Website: lowes
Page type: payment
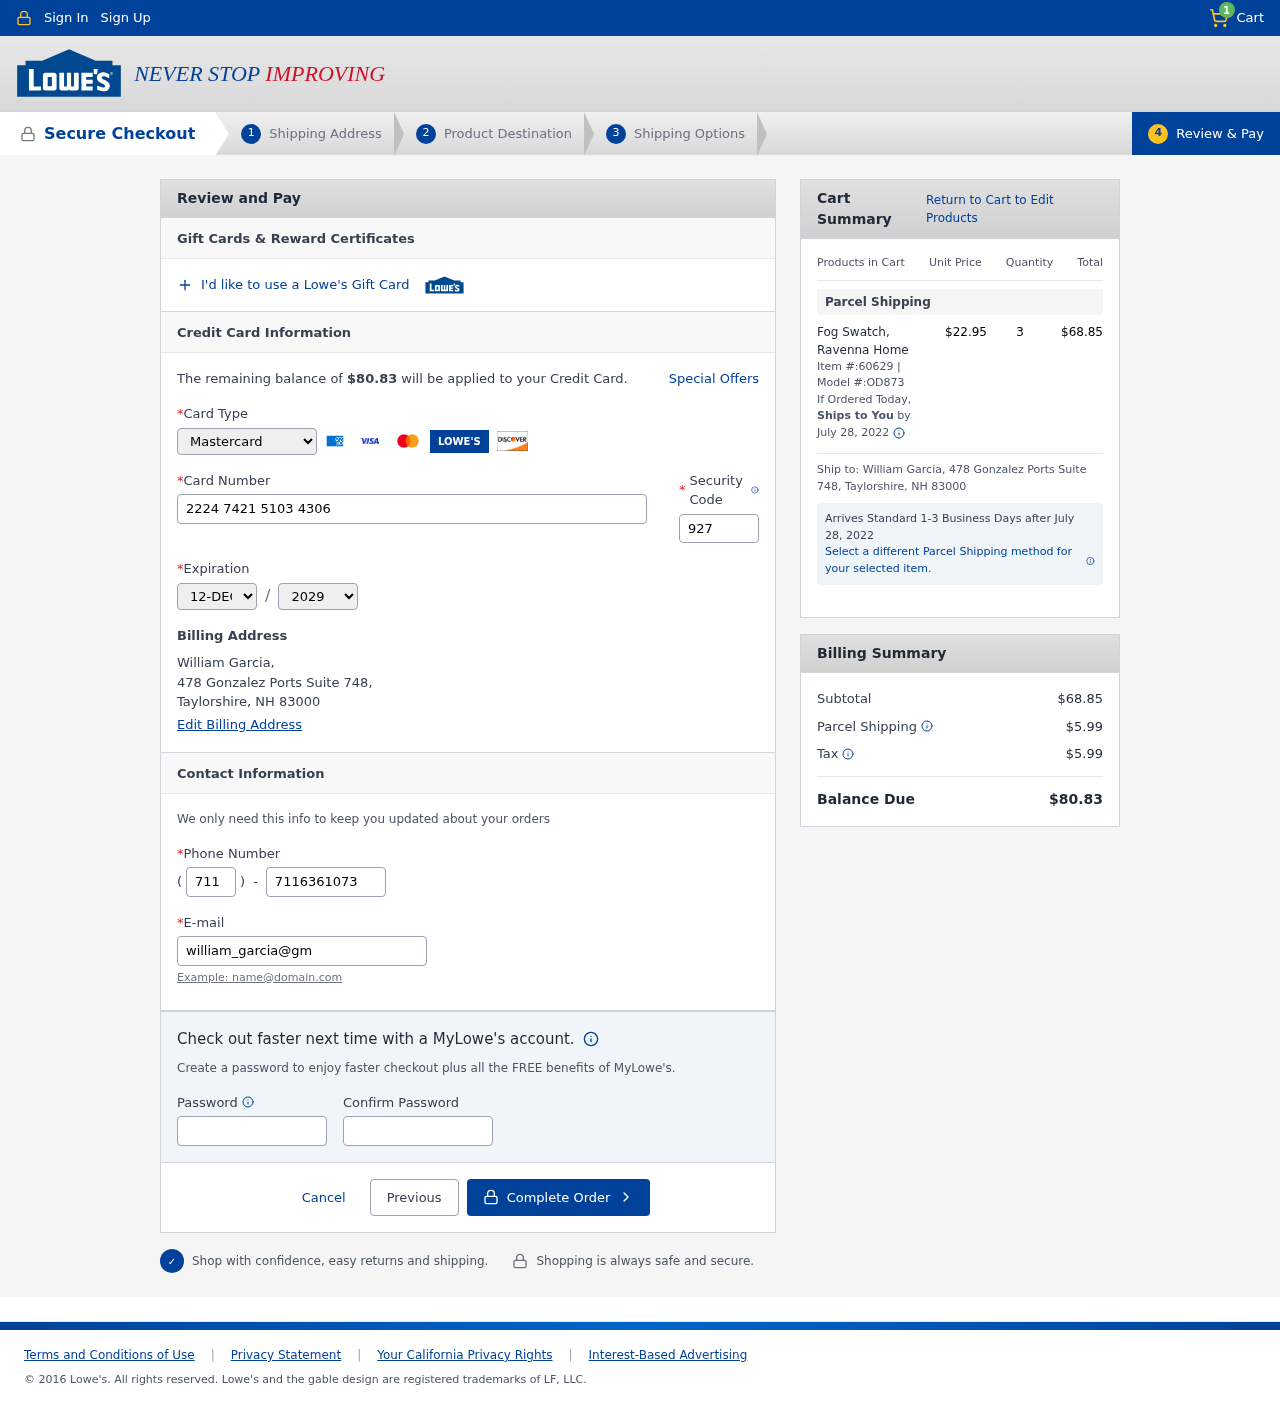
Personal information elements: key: PII_CARD_CVV
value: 927
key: PII_CARD_EXPIRY_MONTH
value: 12
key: PII_CARD_EXPIRY_YEAR
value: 29
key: PII_CARD_NUMBER
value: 2224 7421 5103 4306
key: PII_CARD_TYPE
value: Mastercard
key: PII_CITY_STATE_ZIP
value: Taylorshire, NH 83000
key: PII_EMAIL
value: william_garcia@gmail.com
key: PII_FULLNAME
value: William Garcia,
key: PII_PHONE
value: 7116361073
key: PII_PHONE_AREA
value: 711
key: PII_STREET
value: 478 Gonzalez Ports Suite 748,
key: PII_FULLNAME2
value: William Garcia
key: PII_STREET2
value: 478 Gonzalez Ports Suite 748
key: PII_CITY_STATE_ZIP2
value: Taylorshire, NH 83000
Product elements: key: PRODUCT1_NAME
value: Fog Swatch, Ravenna Home
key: PRODUCT1_PRICE
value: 22.95
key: PRODUCT1_QUANTITY
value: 3
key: PRODUCT1_ITEM
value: Item #:60629
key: PRODUCT1_MODEL
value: Model #:OD873
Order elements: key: ORDER_NUM_ITEMS
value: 1
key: ORDER_TOTAL
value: $80.83
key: ORDER_SHIPPING_DATE
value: July 28, 2022
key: ORDER_SUBTOTAL
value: $68.85
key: ORDER_SHIPPING_DATE2
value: July 28, 2022
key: ORDER_SHIPPING_COST
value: $5.99
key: ORDER_TAX
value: $5.99